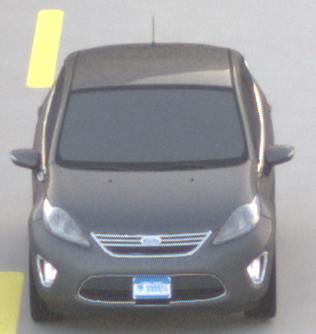
Make: Ford
Model: Fiesta
Detailed model: ’09 Sedan (seventh series)
Model produced from: 2010
Model produced until: 2017
Doors: 4
Color: gray
Road condition: dry road
Daytime: sunrise or sunset
Contrast: low contrast